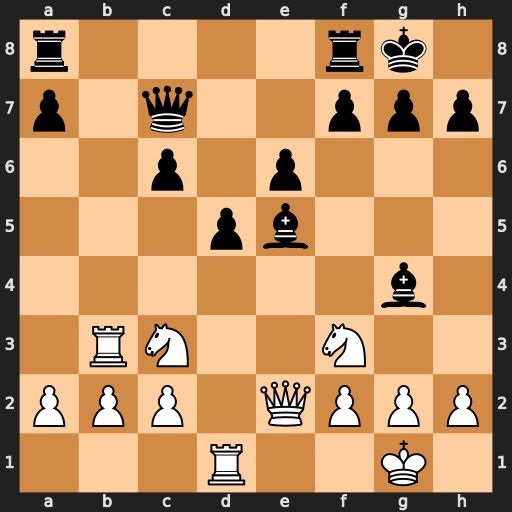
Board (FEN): r4rk1/p1q2ppp/2p1p3/3pb3/6b1/1RN2N2/PPP1QPPP/3R2K1
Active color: w
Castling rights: -
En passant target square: -
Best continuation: Qxe5 Qxe5 Nxe5 Bxd1 Nxd1